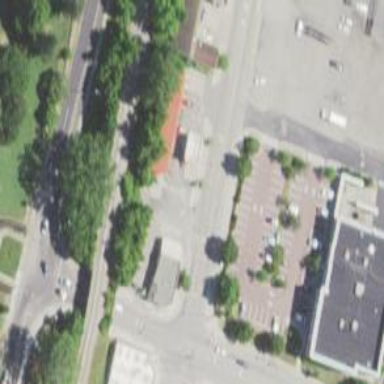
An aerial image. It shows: Convenience shop.